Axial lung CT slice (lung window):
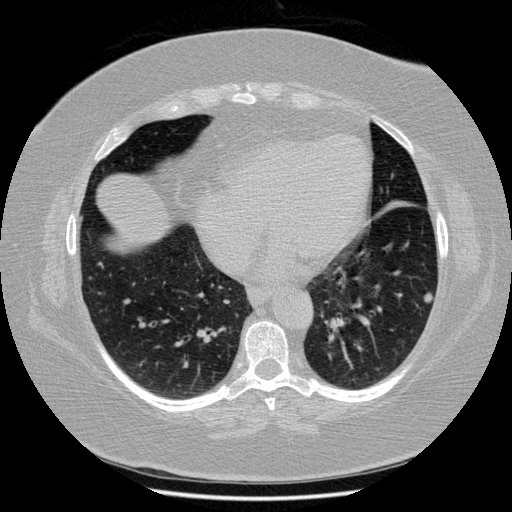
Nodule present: yes
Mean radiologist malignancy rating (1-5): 3.25